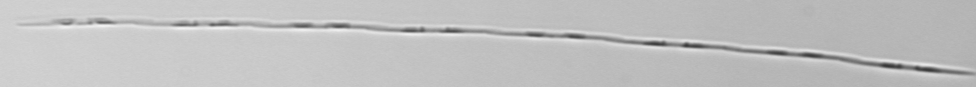
Label: Pseudo-nitzschia